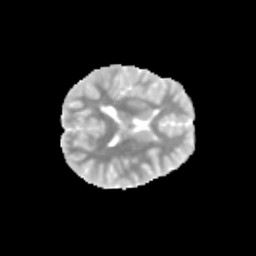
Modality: MD
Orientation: axial
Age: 12
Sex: female
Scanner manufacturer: siemens
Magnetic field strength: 3 T
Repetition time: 3.8 s
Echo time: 0.07 s